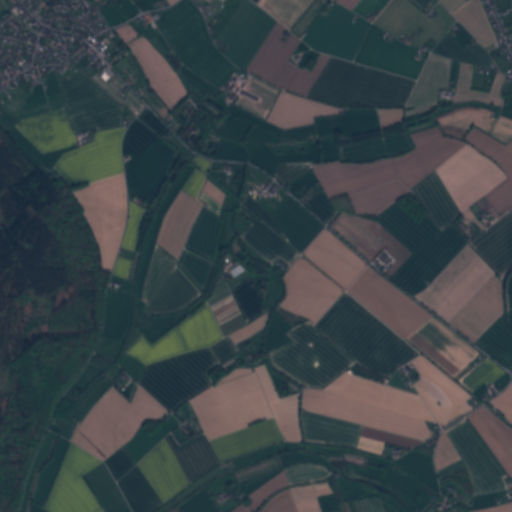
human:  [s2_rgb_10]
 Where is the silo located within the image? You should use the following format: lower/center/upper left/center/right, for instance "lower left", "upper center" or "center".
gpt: The silo is located in the center right of the image.
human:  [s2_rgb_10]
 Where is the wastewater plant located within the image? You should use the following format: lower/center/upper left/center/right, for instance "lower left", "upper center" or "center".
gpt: The wastewater plant is located in the upper left of the image.
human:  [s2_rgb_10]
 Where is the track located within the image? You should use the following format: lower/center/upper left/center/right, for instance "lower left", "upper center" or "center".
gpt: There is no track in the image.